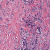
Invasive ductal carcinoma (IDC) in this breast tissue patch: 1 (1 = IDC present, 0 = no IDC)